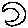
Label: moon